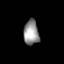
Tissue: prostate
Cell type: Fibroblasts
Senescence score: 0.7902
Nuclear area (px): 371
Mean DAPI intensity: 149.375